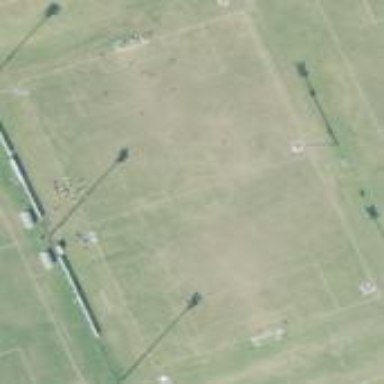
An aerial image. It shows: Soccer pitch designated for leisure and sports activities.